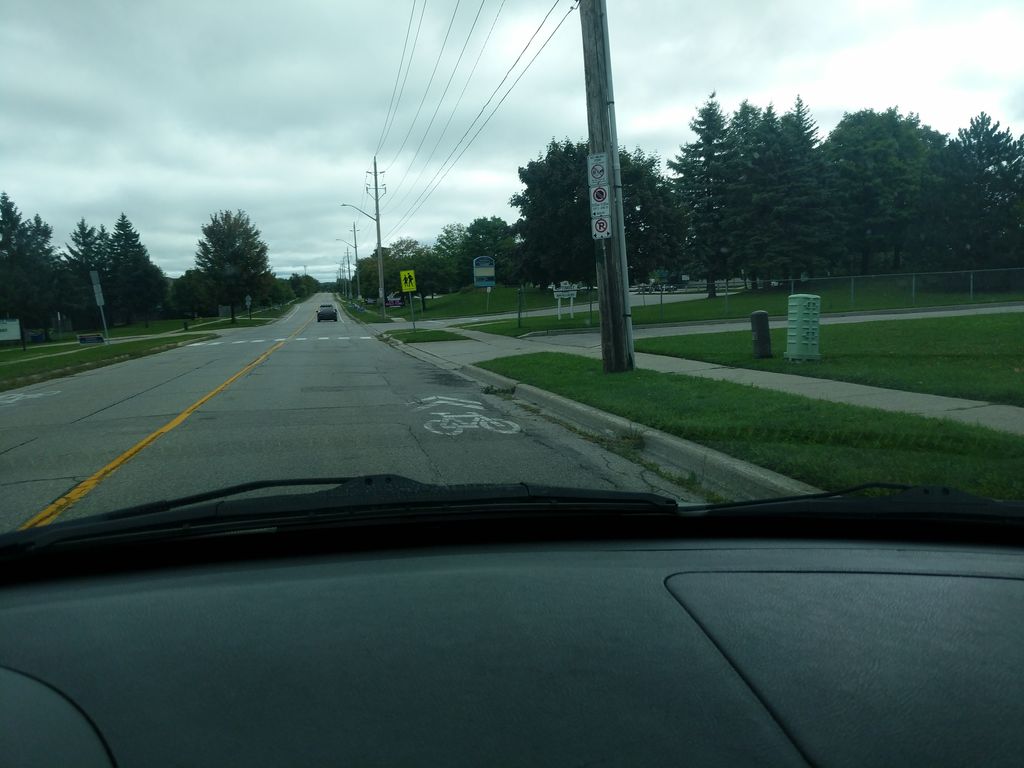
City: kitchener-waterloo